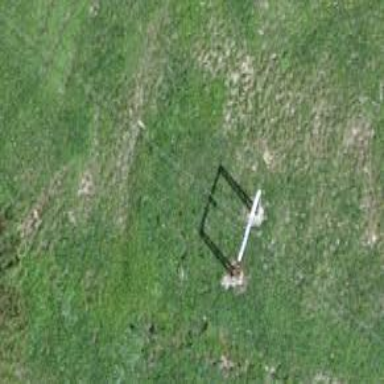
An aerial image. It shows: Pylon used for aerialway.